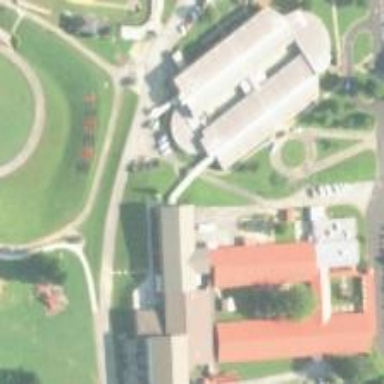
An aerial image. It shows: School building.